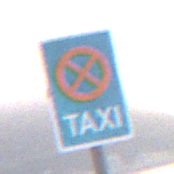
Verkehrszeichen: Taxenstand
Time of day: SunriseSunset
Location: Outdoor (Beach)
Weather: Overcast
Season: NotSpecified
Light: Natural